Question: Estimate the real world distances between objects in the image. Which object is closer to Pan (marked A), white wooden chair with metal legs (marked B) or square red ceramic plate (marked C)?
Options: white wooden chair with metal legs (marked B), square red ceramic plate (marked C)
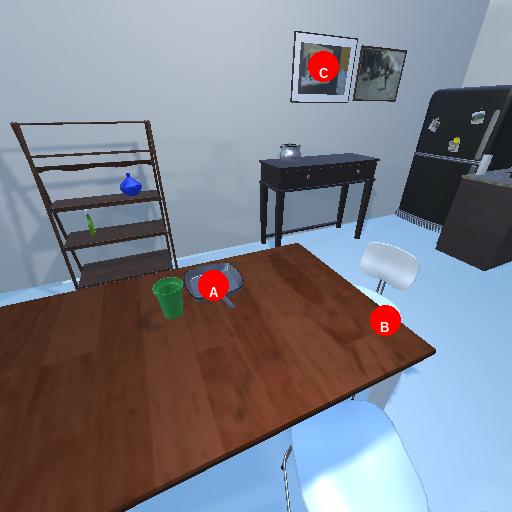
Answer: white wooden chair with metal legs (marked B)